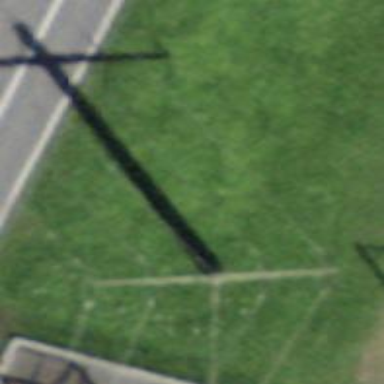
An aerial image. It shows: Power line in the image.